Interaction volume radius: 5 \u00c5
Interaction volume height: 10 \u00c5
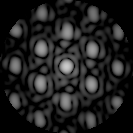
Disorder parameter: 0.256